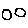
Label: hexagon